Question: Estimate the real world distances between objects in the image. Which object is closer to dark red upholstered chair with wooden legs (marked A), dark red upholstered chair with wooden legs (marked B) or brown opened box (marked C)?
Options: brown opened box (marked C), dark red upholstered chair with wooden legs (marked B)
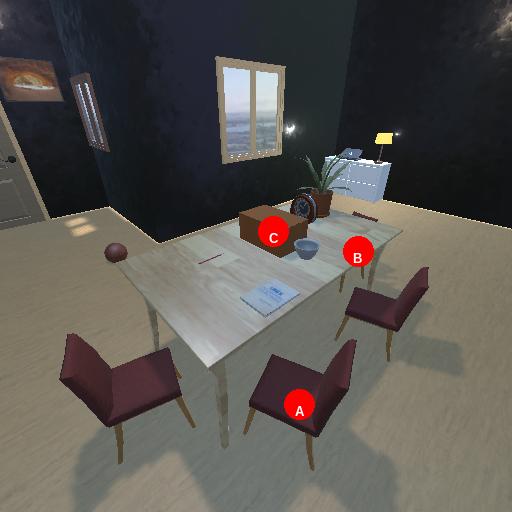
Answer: brown opened box (marked C)